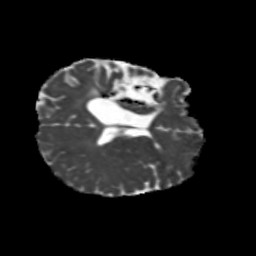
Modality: MD
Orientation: axial
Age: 44
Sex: female
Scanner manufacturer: siemens
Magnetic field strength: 3 T
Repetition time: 5.25 s
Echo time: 0.08 s